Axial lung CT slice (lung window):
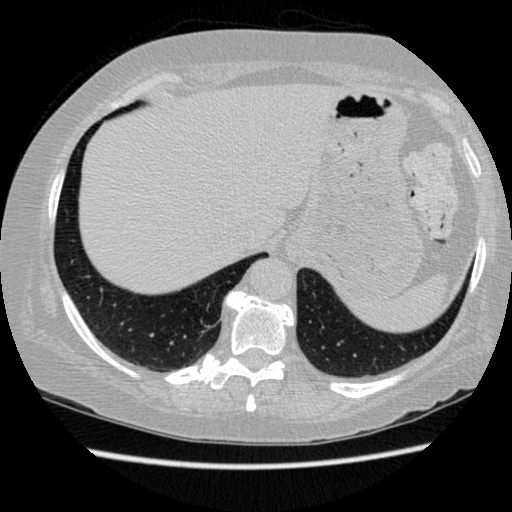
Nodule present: no